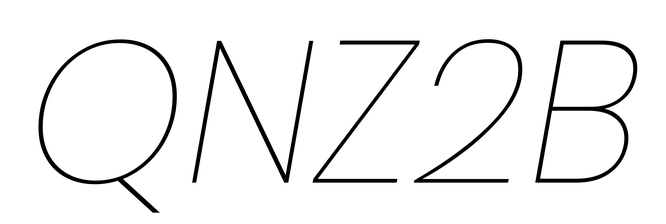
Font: Poppins-ThinItalic